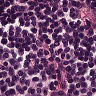
Metastatic tissue present: no